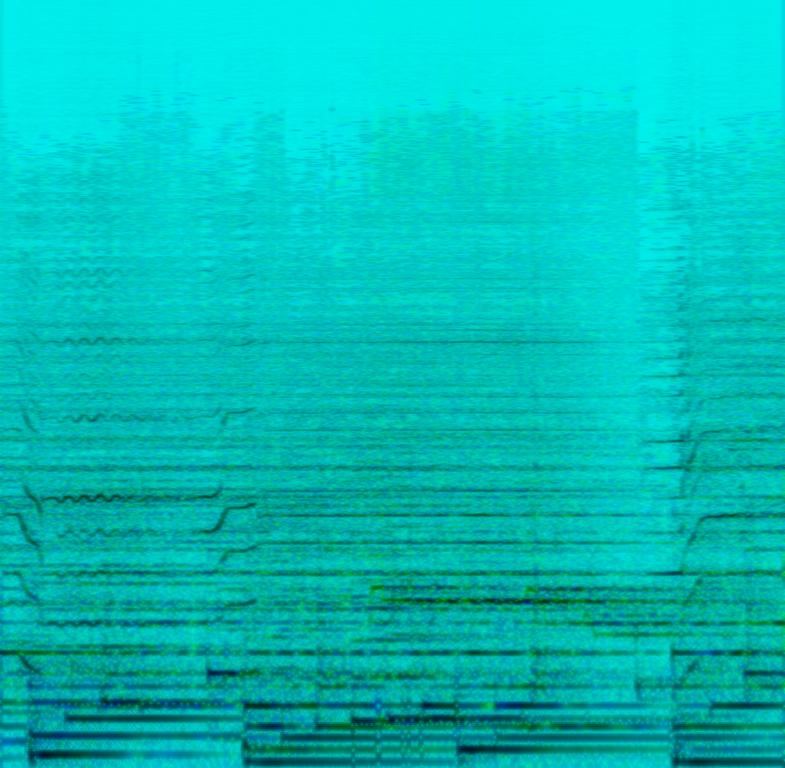
This audio contains a string instrument playing a melody with a bow in the higher mid range. Someone is picking a harp while strings are playing long notes in the background. A deep and low bass is also almost serving as a soft kick hit. A flute is playing a short melody with a lot of reverb at the end. This song may be playing while doing qigong.